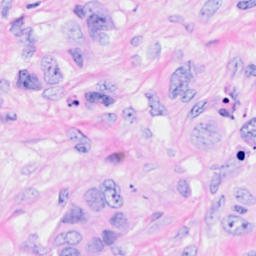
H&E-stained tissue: Breast